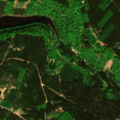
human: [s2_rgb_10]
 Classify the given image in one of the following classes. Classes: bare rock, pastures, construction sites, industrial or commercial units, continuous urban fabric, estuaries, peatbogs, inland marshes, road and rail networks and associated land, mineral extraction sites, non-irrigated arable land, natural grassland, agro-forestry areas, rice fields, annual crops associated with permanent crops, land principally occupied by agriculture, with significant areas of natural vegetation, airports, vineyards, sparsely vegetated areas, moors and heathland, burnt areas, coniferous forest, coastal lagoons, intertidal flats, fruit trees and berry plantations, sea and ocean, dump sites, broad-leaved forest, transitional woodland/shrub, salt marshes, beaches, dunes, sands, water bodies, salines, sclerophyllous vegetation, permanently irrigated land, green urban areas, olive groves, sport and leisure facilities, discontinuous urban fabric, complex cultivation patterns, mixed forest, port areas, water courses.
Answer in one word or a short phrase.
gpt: broad-leaved forest, coniferous forest, mixed forest, water bodies